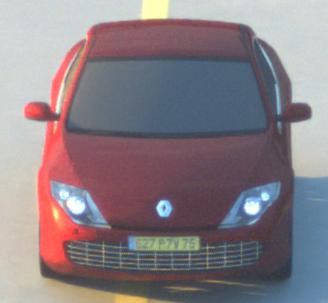
Make: Renault
Model: Laguna Coupé TCe 170
Detailed model: Laguna (III) Coupé
Model produced from: 2010/11
Model produced until: 2011/05
Doors: 2
Color: red
Road condition: dry road
Daytime: sunrise or sunset
Contrast: medium contrast